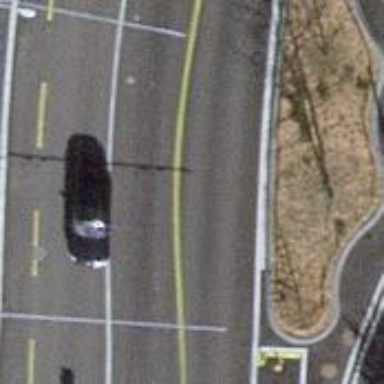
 featuring lane for cyclists on the left side and trolley wires above."